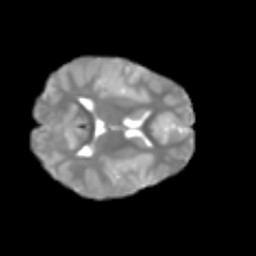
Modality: T2w
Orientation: axial
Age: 6
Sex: male
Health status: healthy